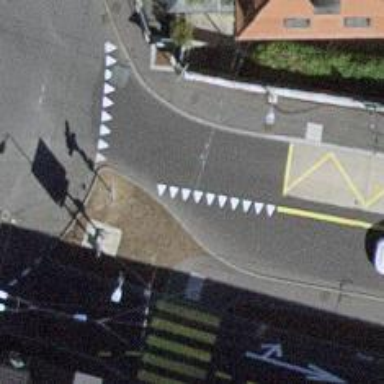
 and shared busway on the right for cyclists."